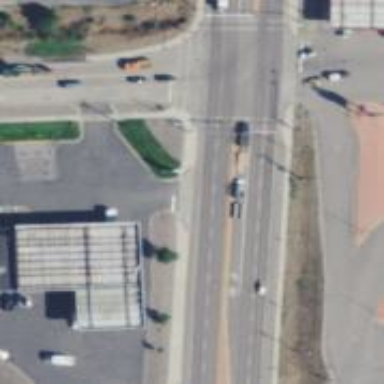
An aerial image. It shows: Uncontrolled road crossing.